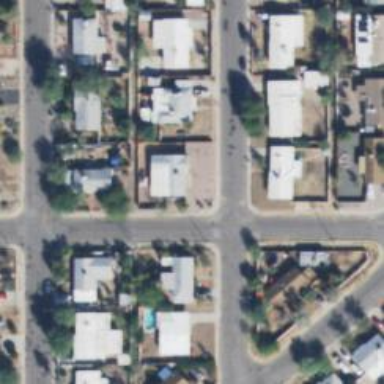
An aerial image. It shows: Neighborhood.